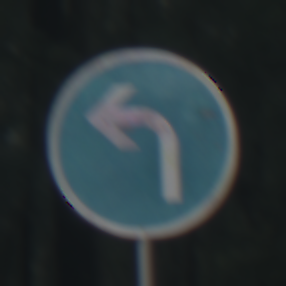
Verkehrszeichen: VorgeschriebeneFahrtrichtungLinks
Umgebung: Outdoor, Nature
Tageszeit: SunriseSunset
Wetter: NotSpecified
Licht: Natural
Jahreszeit: Autumn
Kontrast: MediumContrast